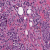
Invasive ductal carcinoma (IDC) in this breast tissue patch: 1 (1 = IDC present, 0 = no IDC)